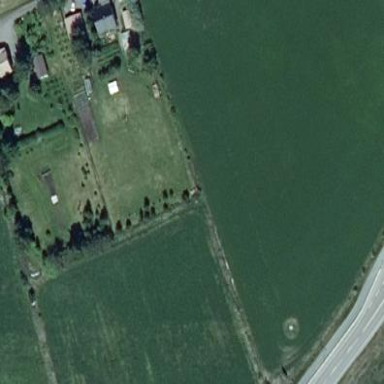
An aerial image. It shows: Farmyard area.